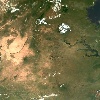
Label: land